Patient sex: F
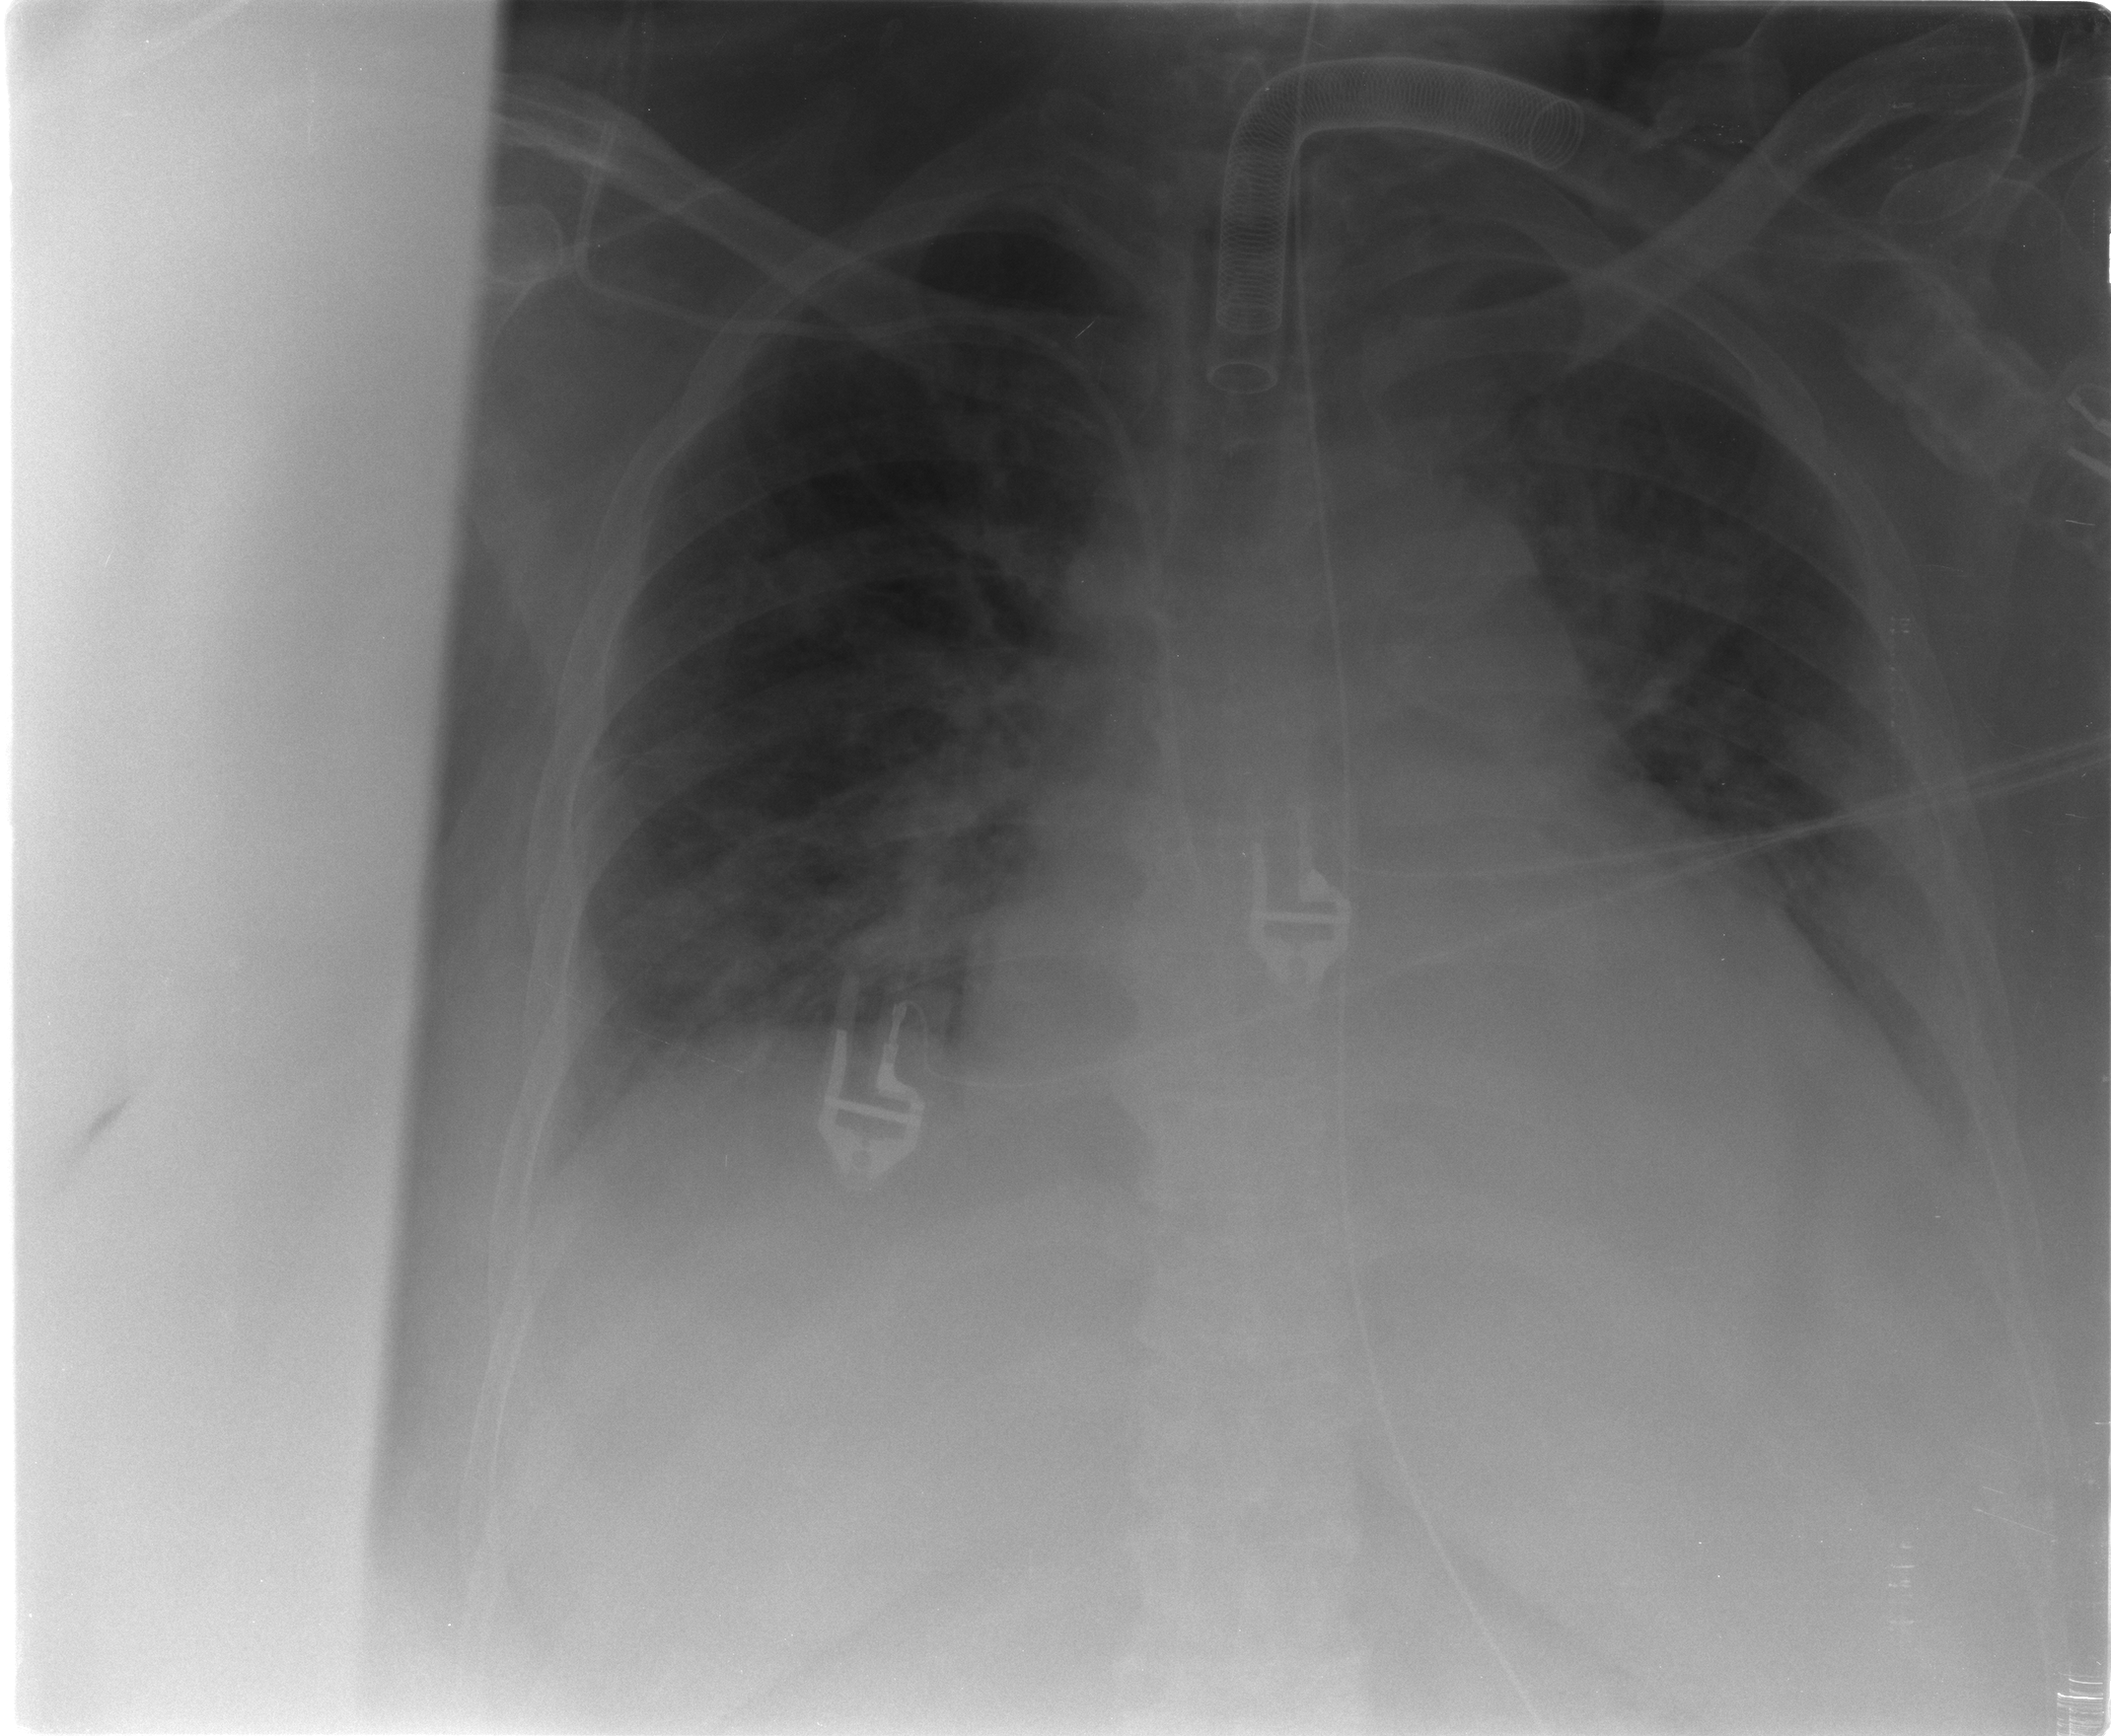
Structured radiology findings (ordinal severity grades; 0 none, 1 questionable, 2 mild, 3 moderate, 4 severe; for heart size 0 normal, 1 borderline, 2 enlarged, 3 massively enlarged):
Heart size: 2
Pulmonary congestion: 3
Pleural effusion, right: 2
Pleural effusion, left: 2
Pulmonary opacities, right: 2
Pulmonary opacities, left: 2
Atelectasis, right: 2
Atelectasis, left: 2